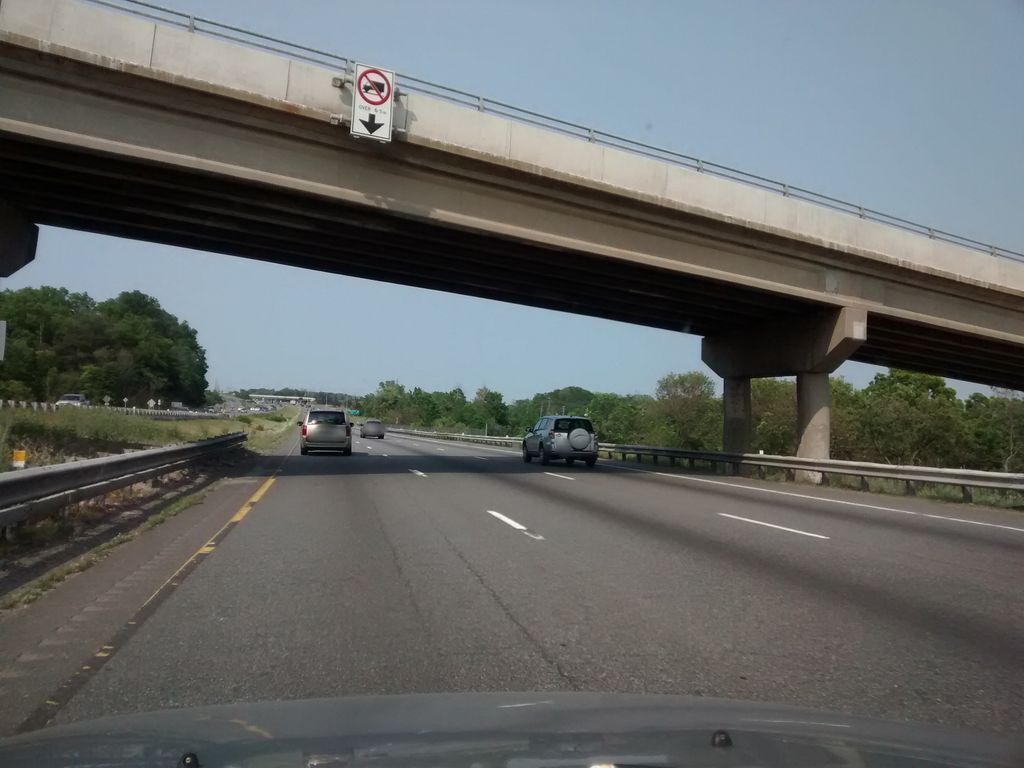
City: hamilton